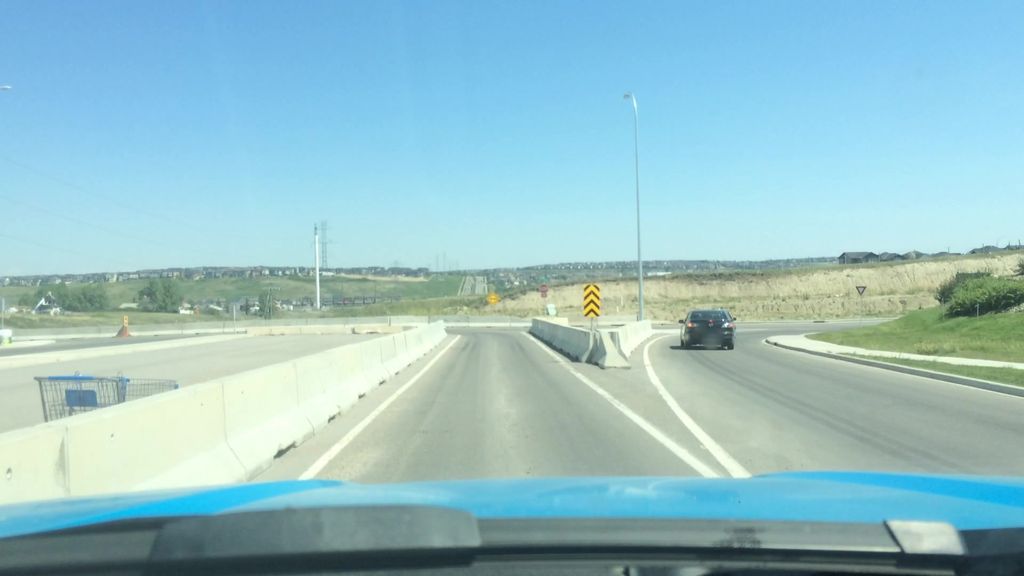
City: calgary